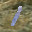
Label: 1